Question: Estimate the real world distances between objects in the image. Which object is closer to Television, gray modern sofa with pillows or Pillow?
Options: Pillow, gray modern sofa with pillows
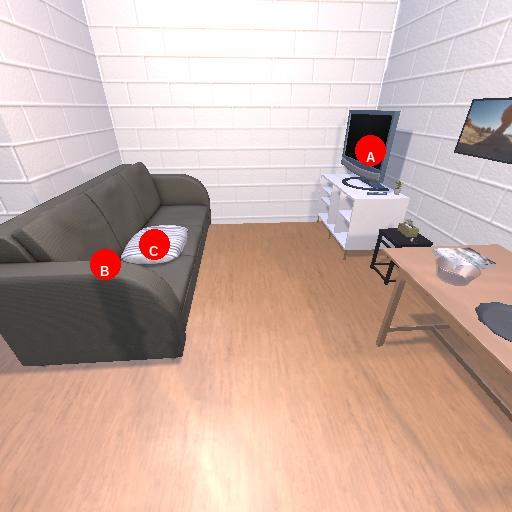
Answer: Pillow